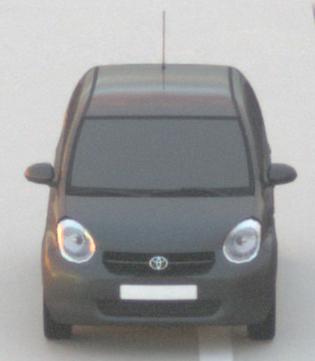
Make: Toyota
Model: Passo
Detailed model: Toyota Passo X Yururi
Model produced from: 2010
Model produced until: 2016
Doors: 5
Color: gray
Road condition: dry road
Daytime: sunrise or sunset
Contrast: medium contrast